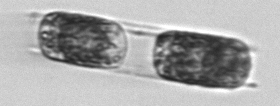
Label: Hemiaulus